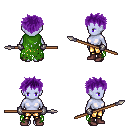
a pixel art fantasy rpg character, female body template, dark elf, purple skin, green tattered cape, gold greaves, purple bedhead hairstyle, metal gloves, maroon shoes, spear, four views (front, back, left, right), 2x2 character sprite sheet, small pixel art, hard edges, no anti-aliasing